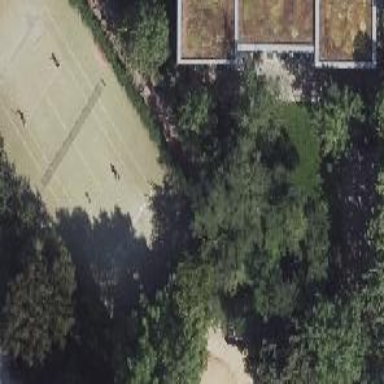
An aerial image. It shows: Tennis court.